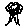
Label: tree